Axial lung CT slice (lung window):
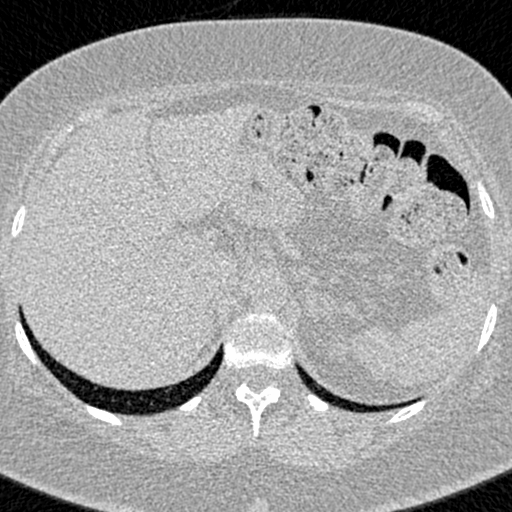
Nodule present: no